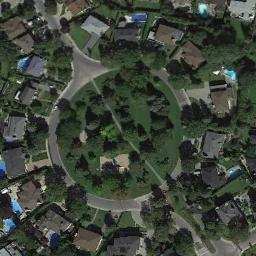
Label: roundabout